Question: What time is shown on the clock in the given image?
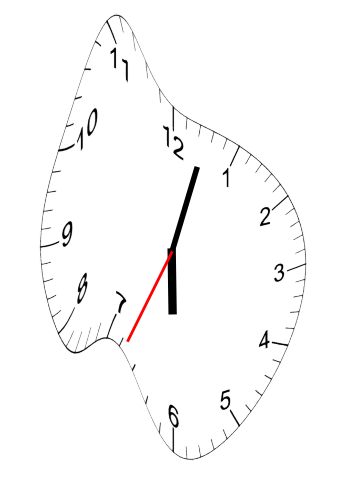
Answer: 06:02:34